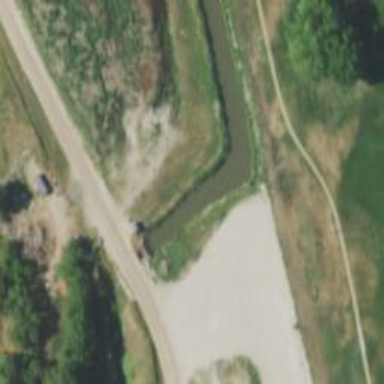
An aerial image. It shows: Canal.